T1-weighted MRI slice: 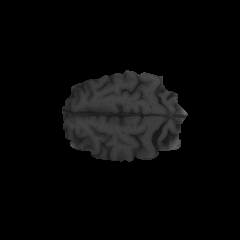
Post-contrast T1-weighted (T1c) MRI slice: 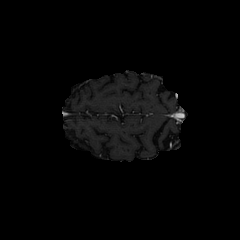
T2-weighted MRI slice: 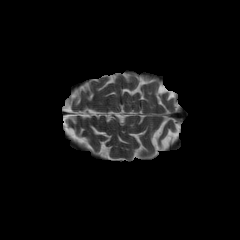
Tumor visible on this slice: no